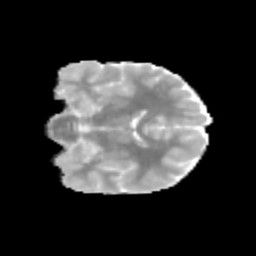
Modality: MD
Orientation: coronal
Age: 12
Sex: male
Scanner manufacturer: siemens
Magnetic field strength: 3 T
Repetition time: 3.8 s
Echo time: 0.07 s